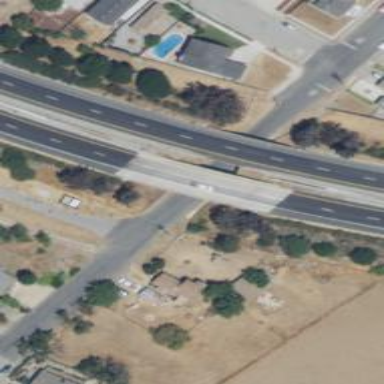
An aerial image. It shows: Bridge crossing over highway trunk expressway.